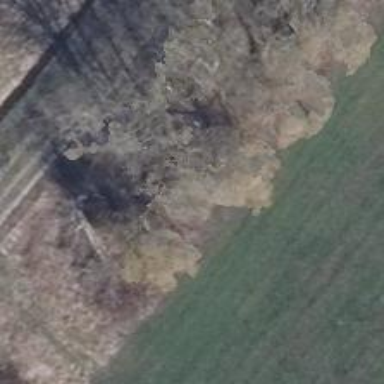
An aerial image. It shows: Row of trees in natural setting.